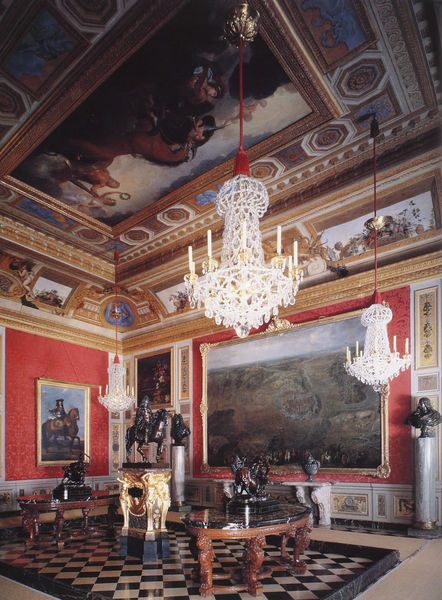
Titel: Vaux-le-Vicomte
Künstler: Louis Le Vau
Standort: Melun (EU - F)
Schlagwörter: gemälde, kampf, landschaft, bunt, glas, holz, kariert, marmor, raum, schwarz, tisch, tische, weiss, zimmer, rot, schloss, karo, muster, sockel, bild, innenraum, porträt, spiegel, boden, gold, interieur, decke, kamin, pferd, reiter, skulptur, saal, büste, kerzen, kronleuchter, leuchter, lüster, stuck, quaste, fotografie, eisen, fliesen, statuette, karomuster, skulpturen, fresken, kassetten, deckengemälde, fresko, prunk, deckenmalerei, schwatz, staute, gemäle, deckenfresko, saeule, büster, gem+alde